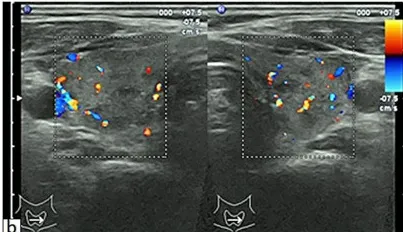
Immune-related thyroiditis. (B) Ultrasound showing hypoechoic, heterogeneous and hypervascular thyroid gland.
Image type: radiology (ultrasound)